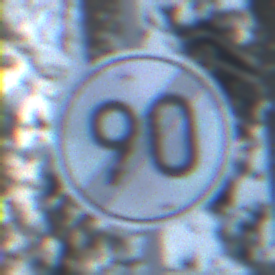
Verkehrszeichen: EndeGeschwindigkeit90
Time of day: MorningAfternoon
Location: Outdoor (Nature)
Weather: Clear
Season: Winter
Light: Natural